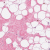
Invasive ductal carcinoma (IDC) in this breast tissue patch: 0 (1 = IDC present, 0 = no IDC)